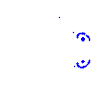
Particle: proton